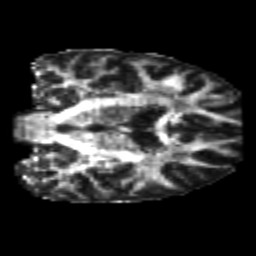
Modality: FA
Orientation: coronal
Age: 20
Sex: male
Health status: healthy
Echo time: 0.074 s